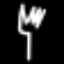
Label: fork